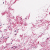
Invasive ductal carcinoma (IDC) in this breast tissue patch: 0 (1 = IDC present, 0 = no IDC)